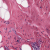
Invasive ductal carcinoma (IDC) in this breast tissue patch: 0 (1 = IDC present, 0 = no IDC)